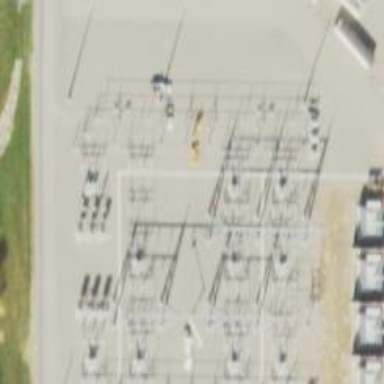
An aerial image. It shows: Switch for power supply.